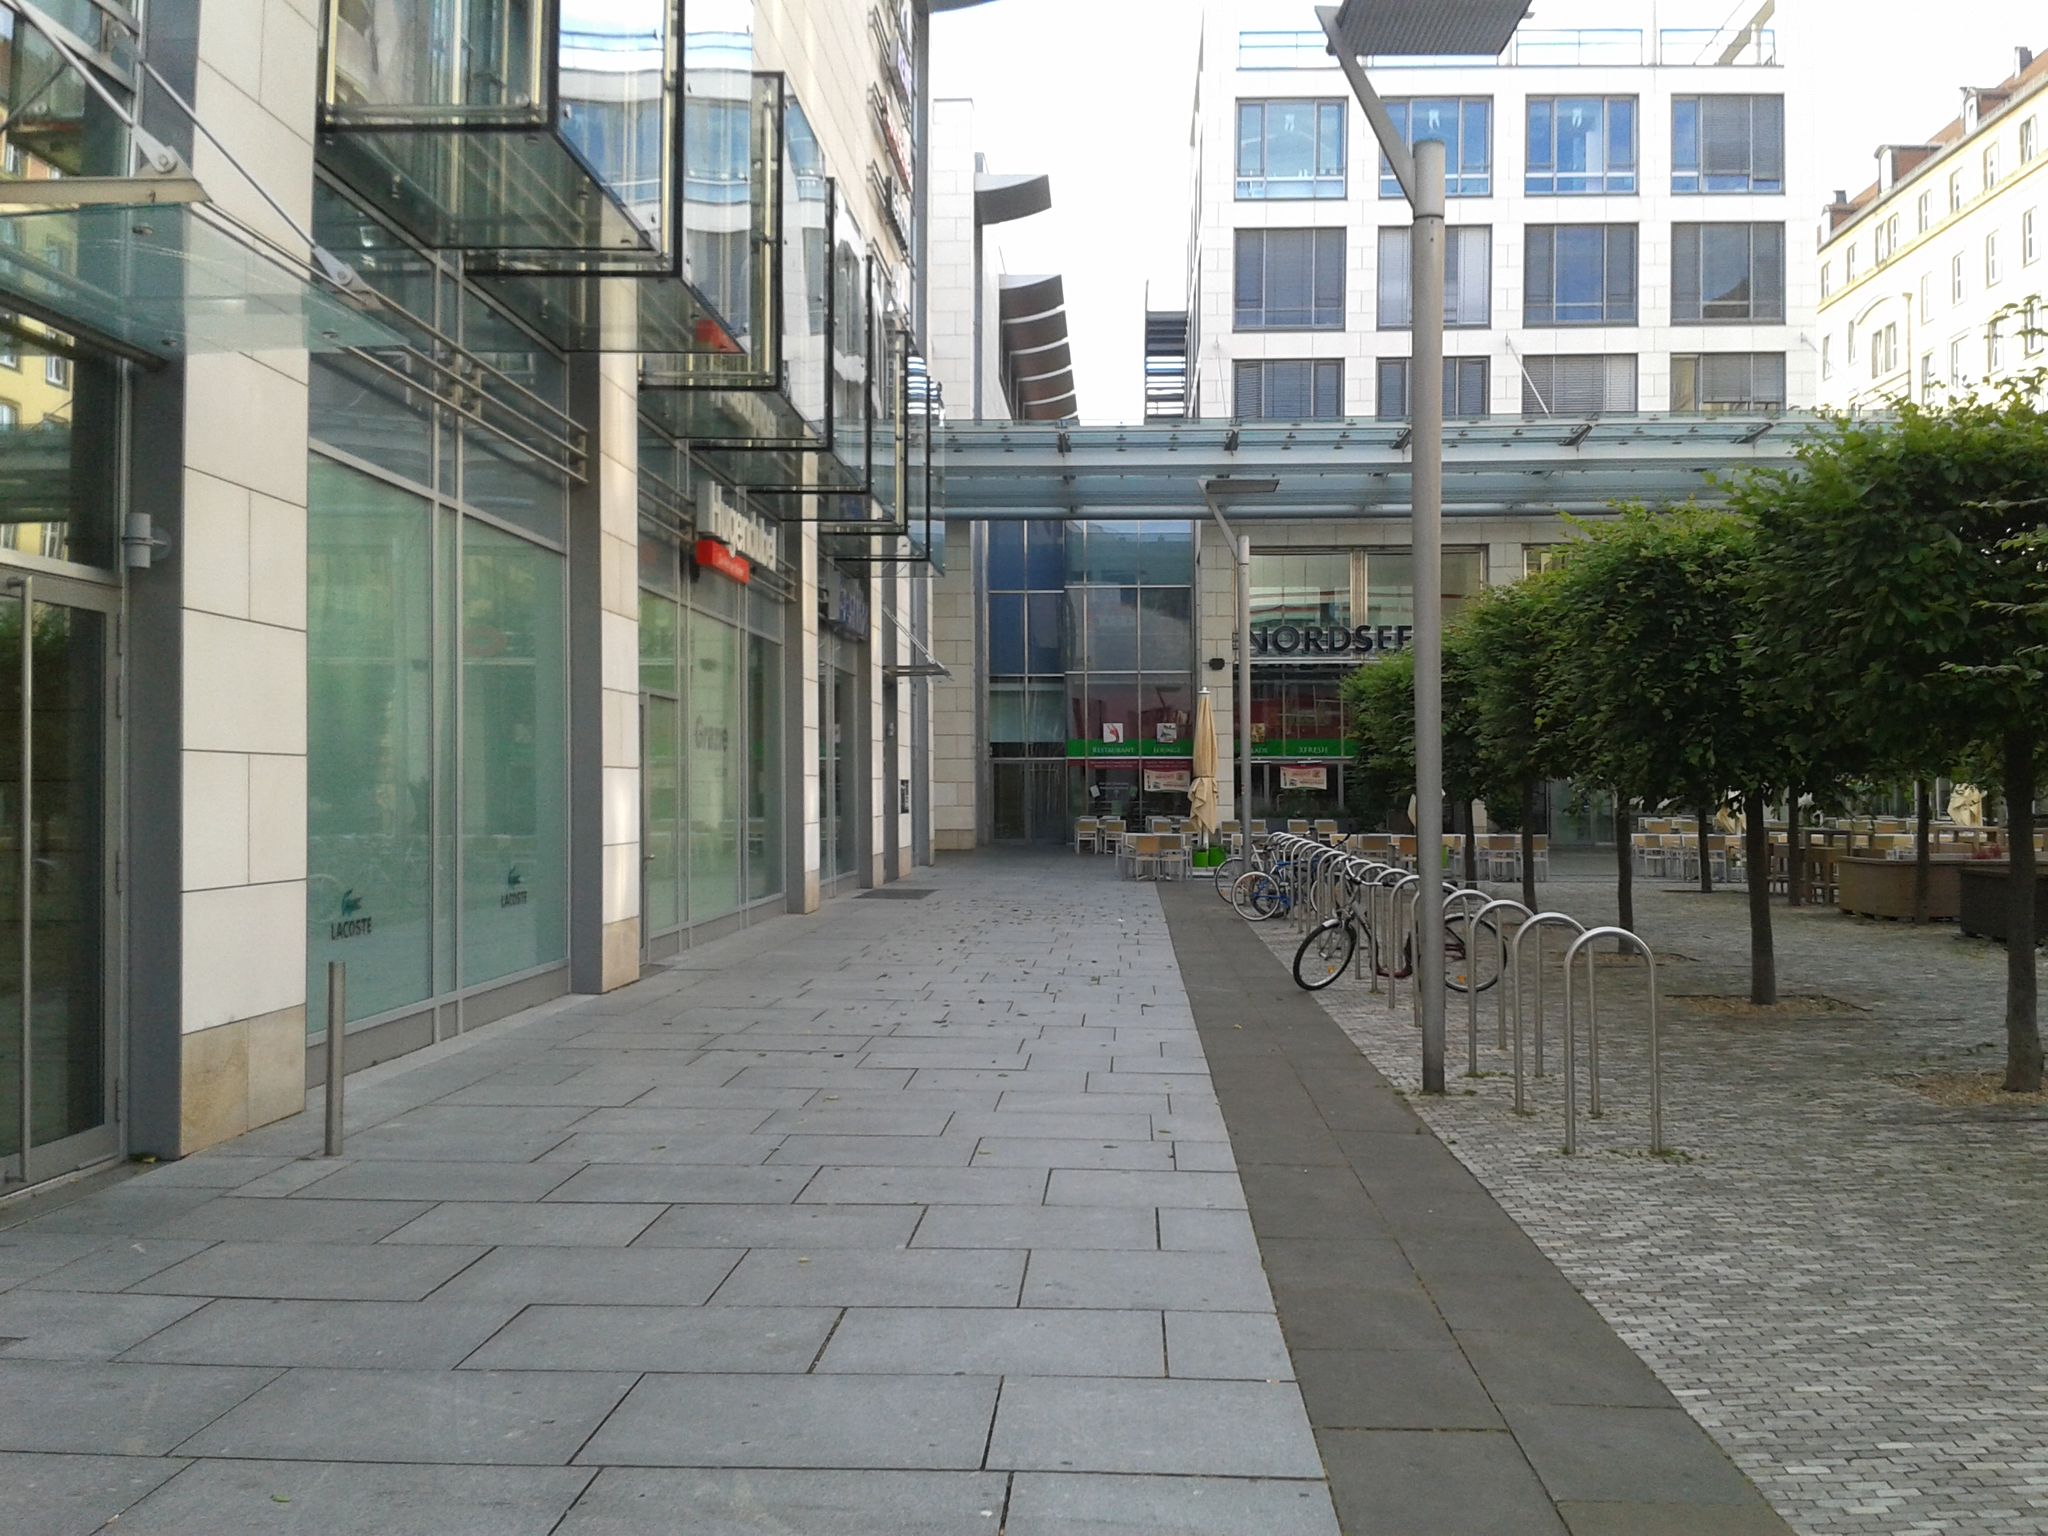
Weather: clear
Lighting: day
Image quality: good
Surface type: walking surface
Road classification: service, corridor
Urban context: urban centre
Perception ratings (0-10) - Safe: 4.82, Lively: 8.84, Beautiful: 6.45, Boring: 2.33, Depressing: 3.48, Wealthy: 7.74